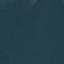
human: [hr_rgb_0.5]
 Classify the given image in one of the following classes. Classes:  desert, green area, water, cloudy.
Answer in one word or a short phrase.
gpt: green area